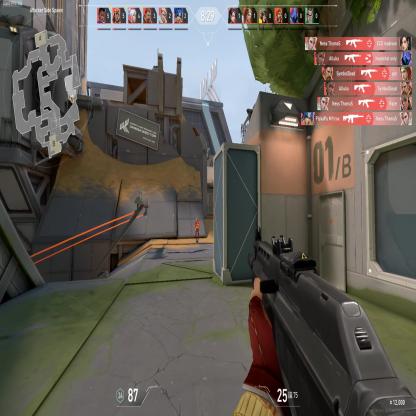
Label: enemy